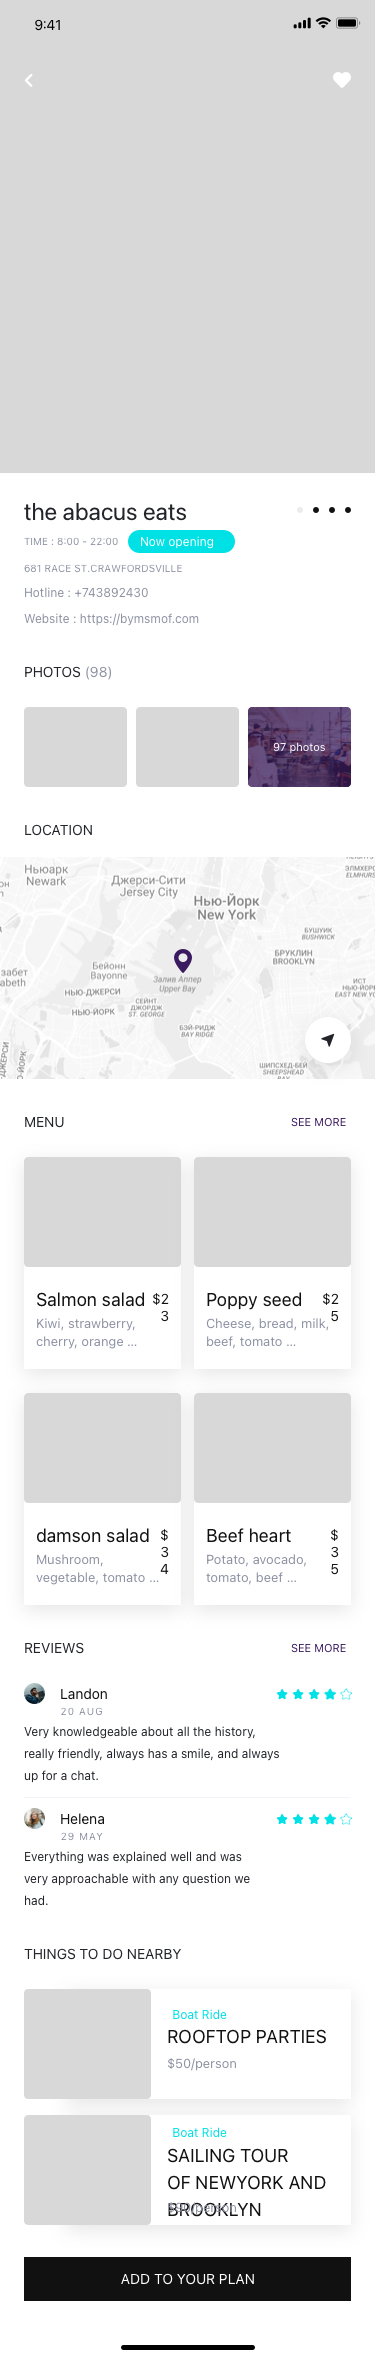
Text in this UI design:
9:41
Hotline : +743892430
Website : https://bymsmof.com
681 Race St.Crawfordsville
TIME : 8:00 - 22:00
the abacus eats
Now opening

PHOTOS (98)
SEE MORE
MENU
Salmon salad
$23
Kiwi, strawberry, cherry, orange …
damson salad
$34
Mushroom, vegetable, tomato …
Poppy seed
$25
Cheese, bread, milk, beef, tomato …
Beef heart
$35
Potato, avocado, tomato, beef …
SEE MORE
REVIEWS
Very knowledgeable about all the history, really friendly, always has a smile, and always up for a chat.
20 Aug
Landon
Everything was explained well and was very approachable with any question we had.
29 mAY
Helena
THINGS TO DO NEARBY
ADD TO YOUR PLAN
ROOFTOP PARTIES
$50/person
Boat Ride
SAILING TOUR
OF NEWYORK AND BROOKLYN
$90/person
Boat Ride
97 photos
LOCATION